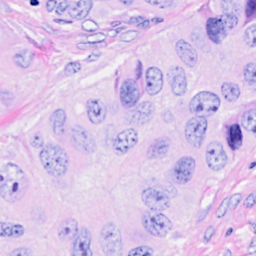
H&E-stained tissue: Breast